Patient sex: F
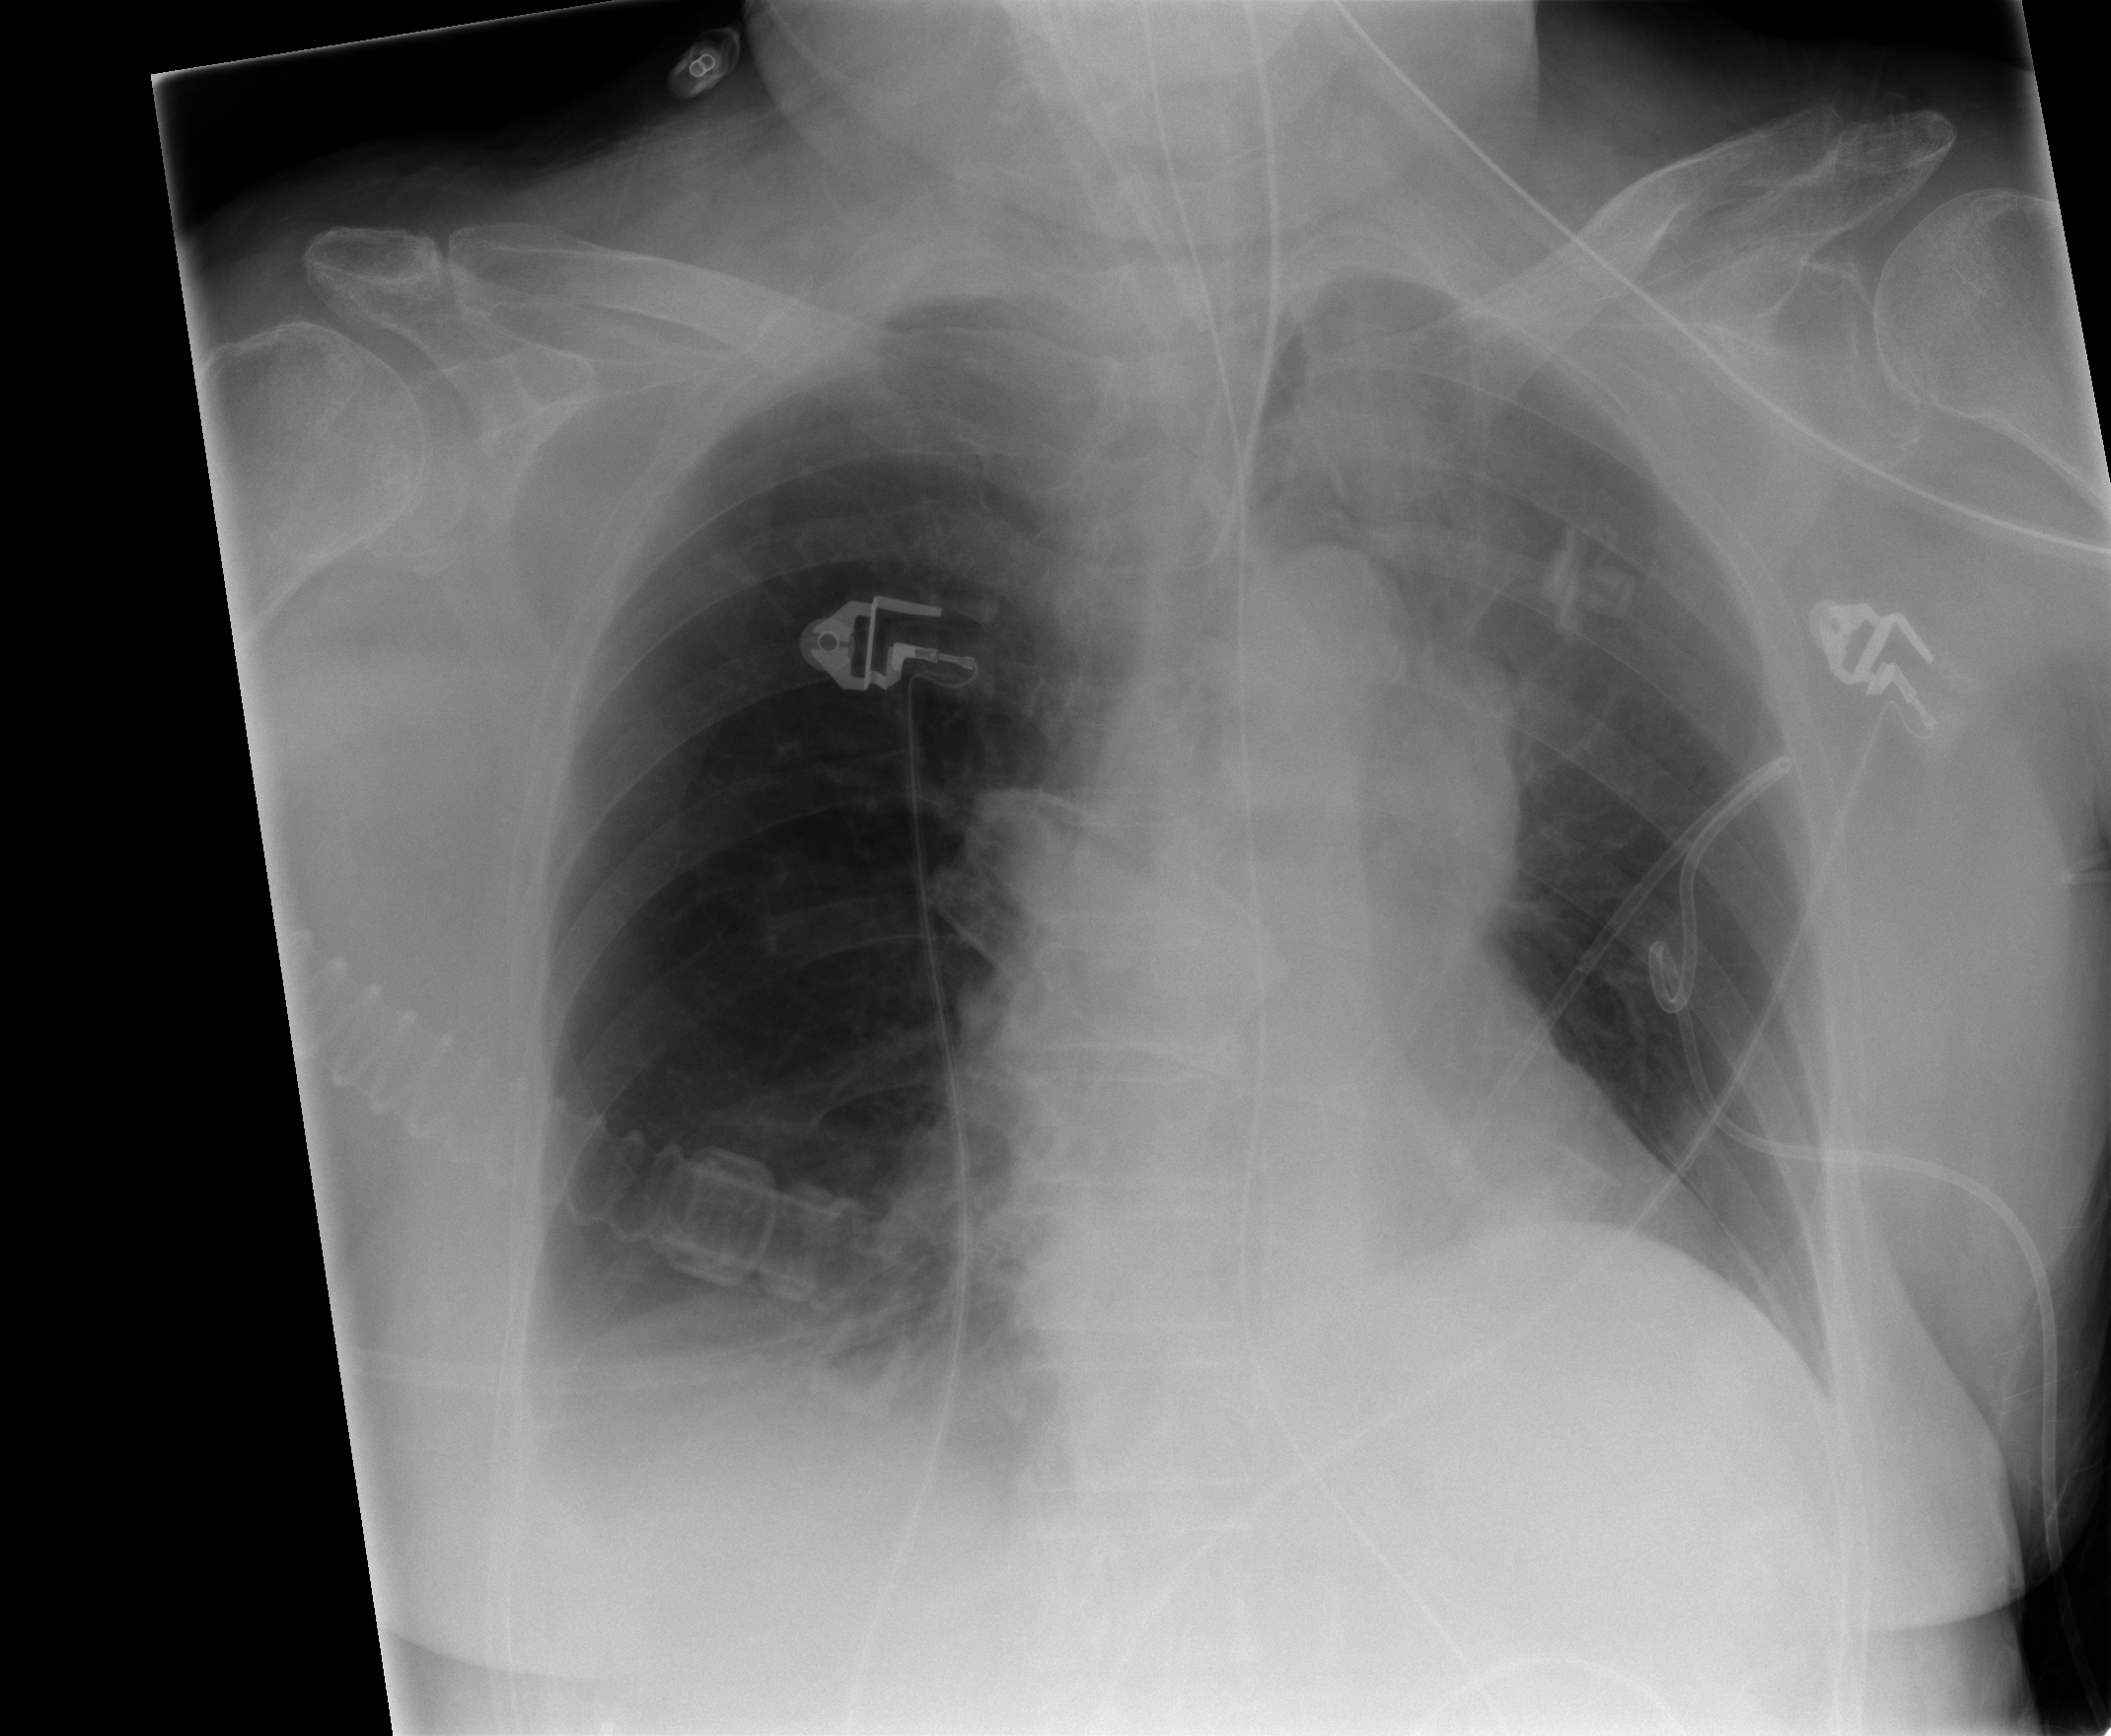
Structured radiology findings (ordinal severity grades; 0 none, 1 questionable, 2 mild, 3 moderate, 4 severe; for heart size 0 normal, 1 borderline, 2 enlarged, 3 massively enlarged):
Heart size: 2
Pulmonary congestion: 0
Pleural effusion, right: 1
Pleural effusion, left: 0
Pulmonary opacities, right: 0
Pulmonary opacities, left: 0
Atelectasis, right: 2
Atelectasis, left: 3